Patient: sex F, age 27
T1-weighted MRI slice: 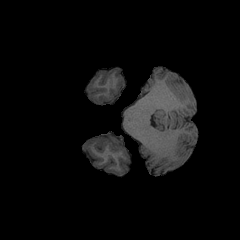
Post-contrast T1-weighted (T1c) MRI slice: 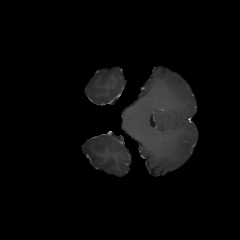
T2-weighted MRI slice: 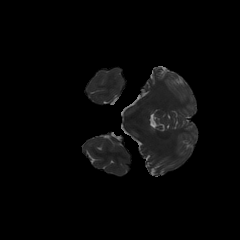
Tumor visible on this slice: no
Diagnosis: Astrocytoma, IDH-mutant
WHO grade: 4